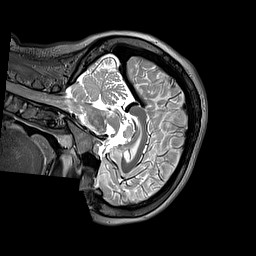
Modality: T2w
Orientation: sagittal
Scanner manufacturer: siemens
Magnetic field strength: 3 T
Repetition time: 3.2 s
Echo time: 0.406 s